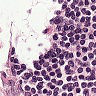
Metastatic tissue present: no